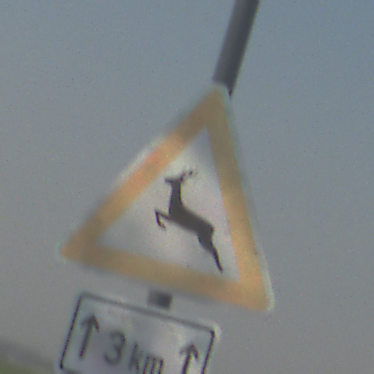
Verkehrszeichen: WildwechselRechts
Zusatzzeichen unten: LaengeEinerStrecke2
Umgebung: Outdoor, Special
Tageszeit: MorningAfternoon
Wetter: Clear
Licht: Natural
Jahreszeit: NotSpecified
Kontrast: HighContrast